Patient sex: F
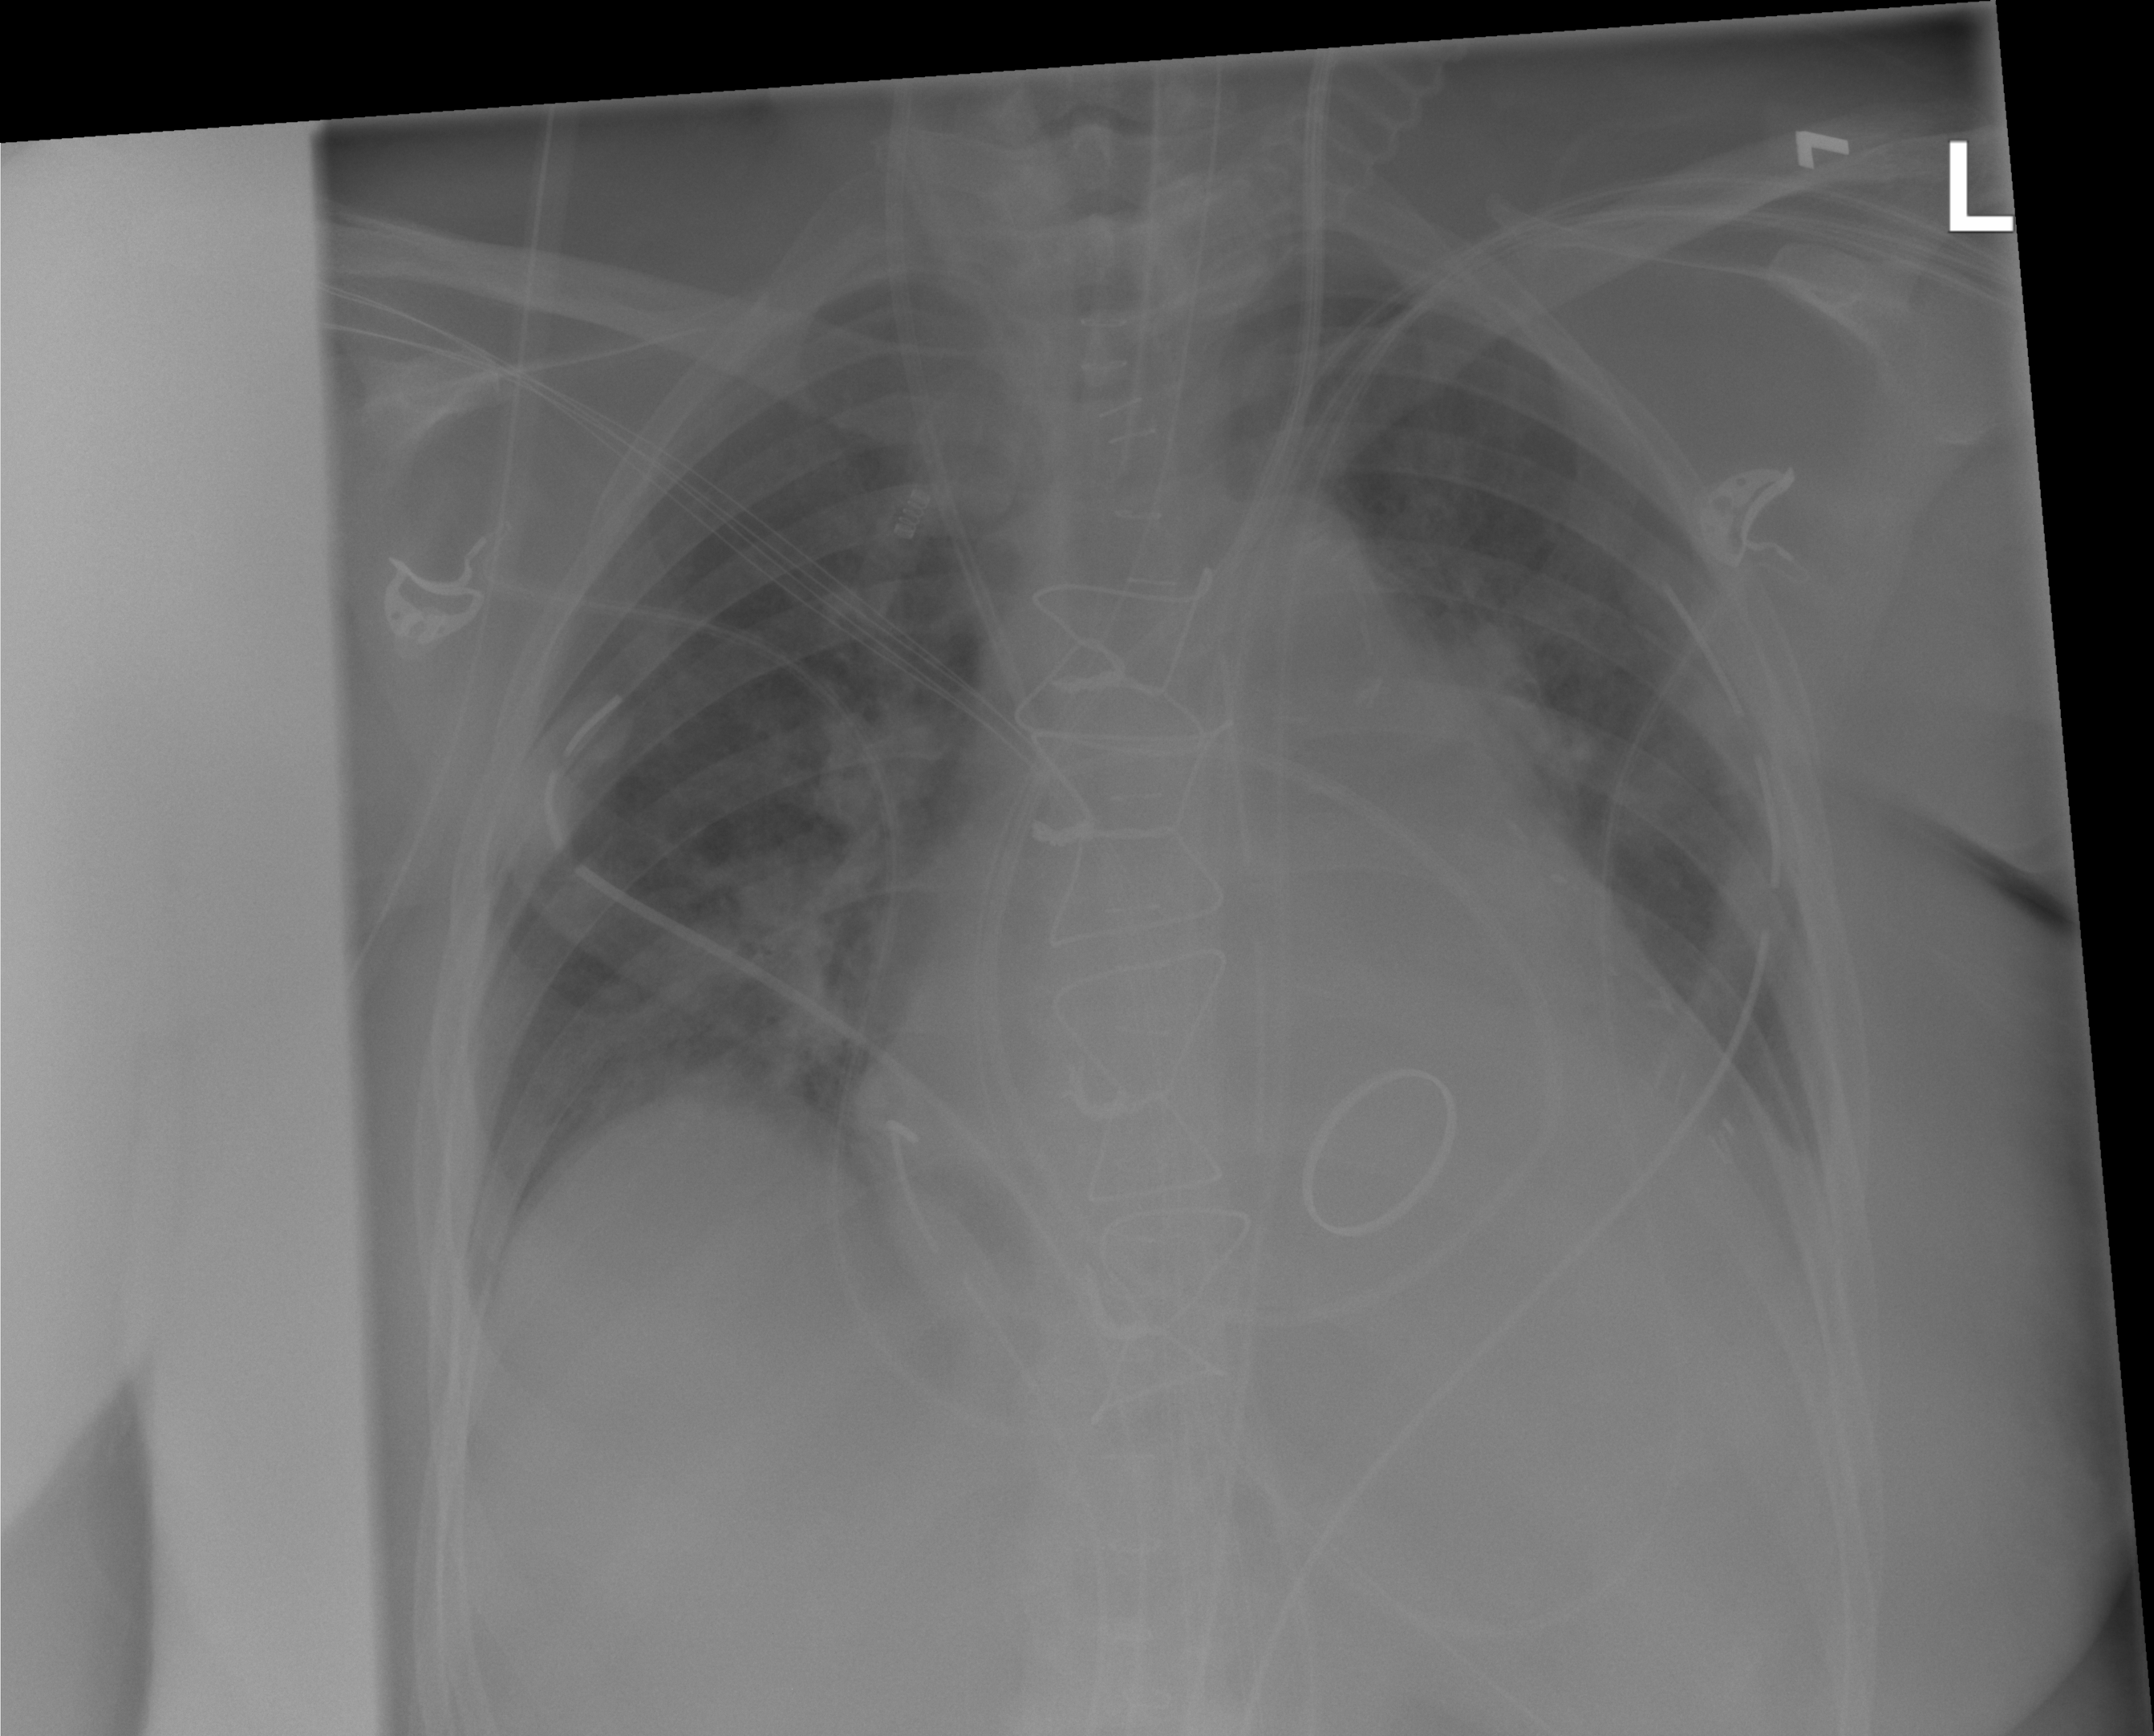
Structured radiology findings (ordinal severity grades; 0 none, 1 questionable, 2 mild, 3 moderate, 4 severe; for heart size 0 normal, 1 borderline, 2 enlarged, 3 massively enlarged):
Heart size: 2
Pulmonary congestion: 2
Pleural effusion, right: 0
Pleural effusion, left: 2
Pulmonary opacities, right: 0
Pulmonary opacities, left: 0
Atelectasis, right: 0
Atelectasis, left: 0